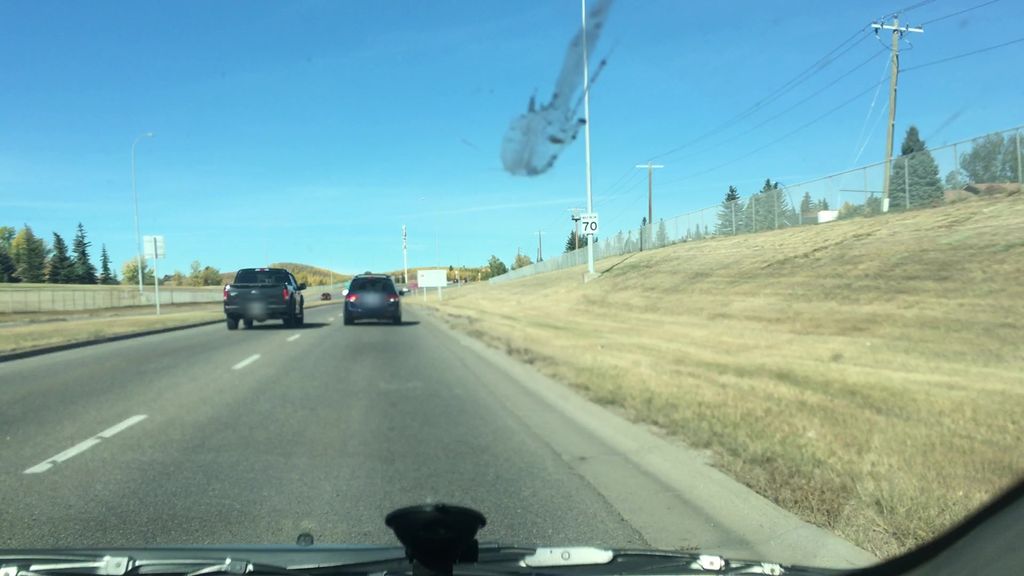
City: calgary